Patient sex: M
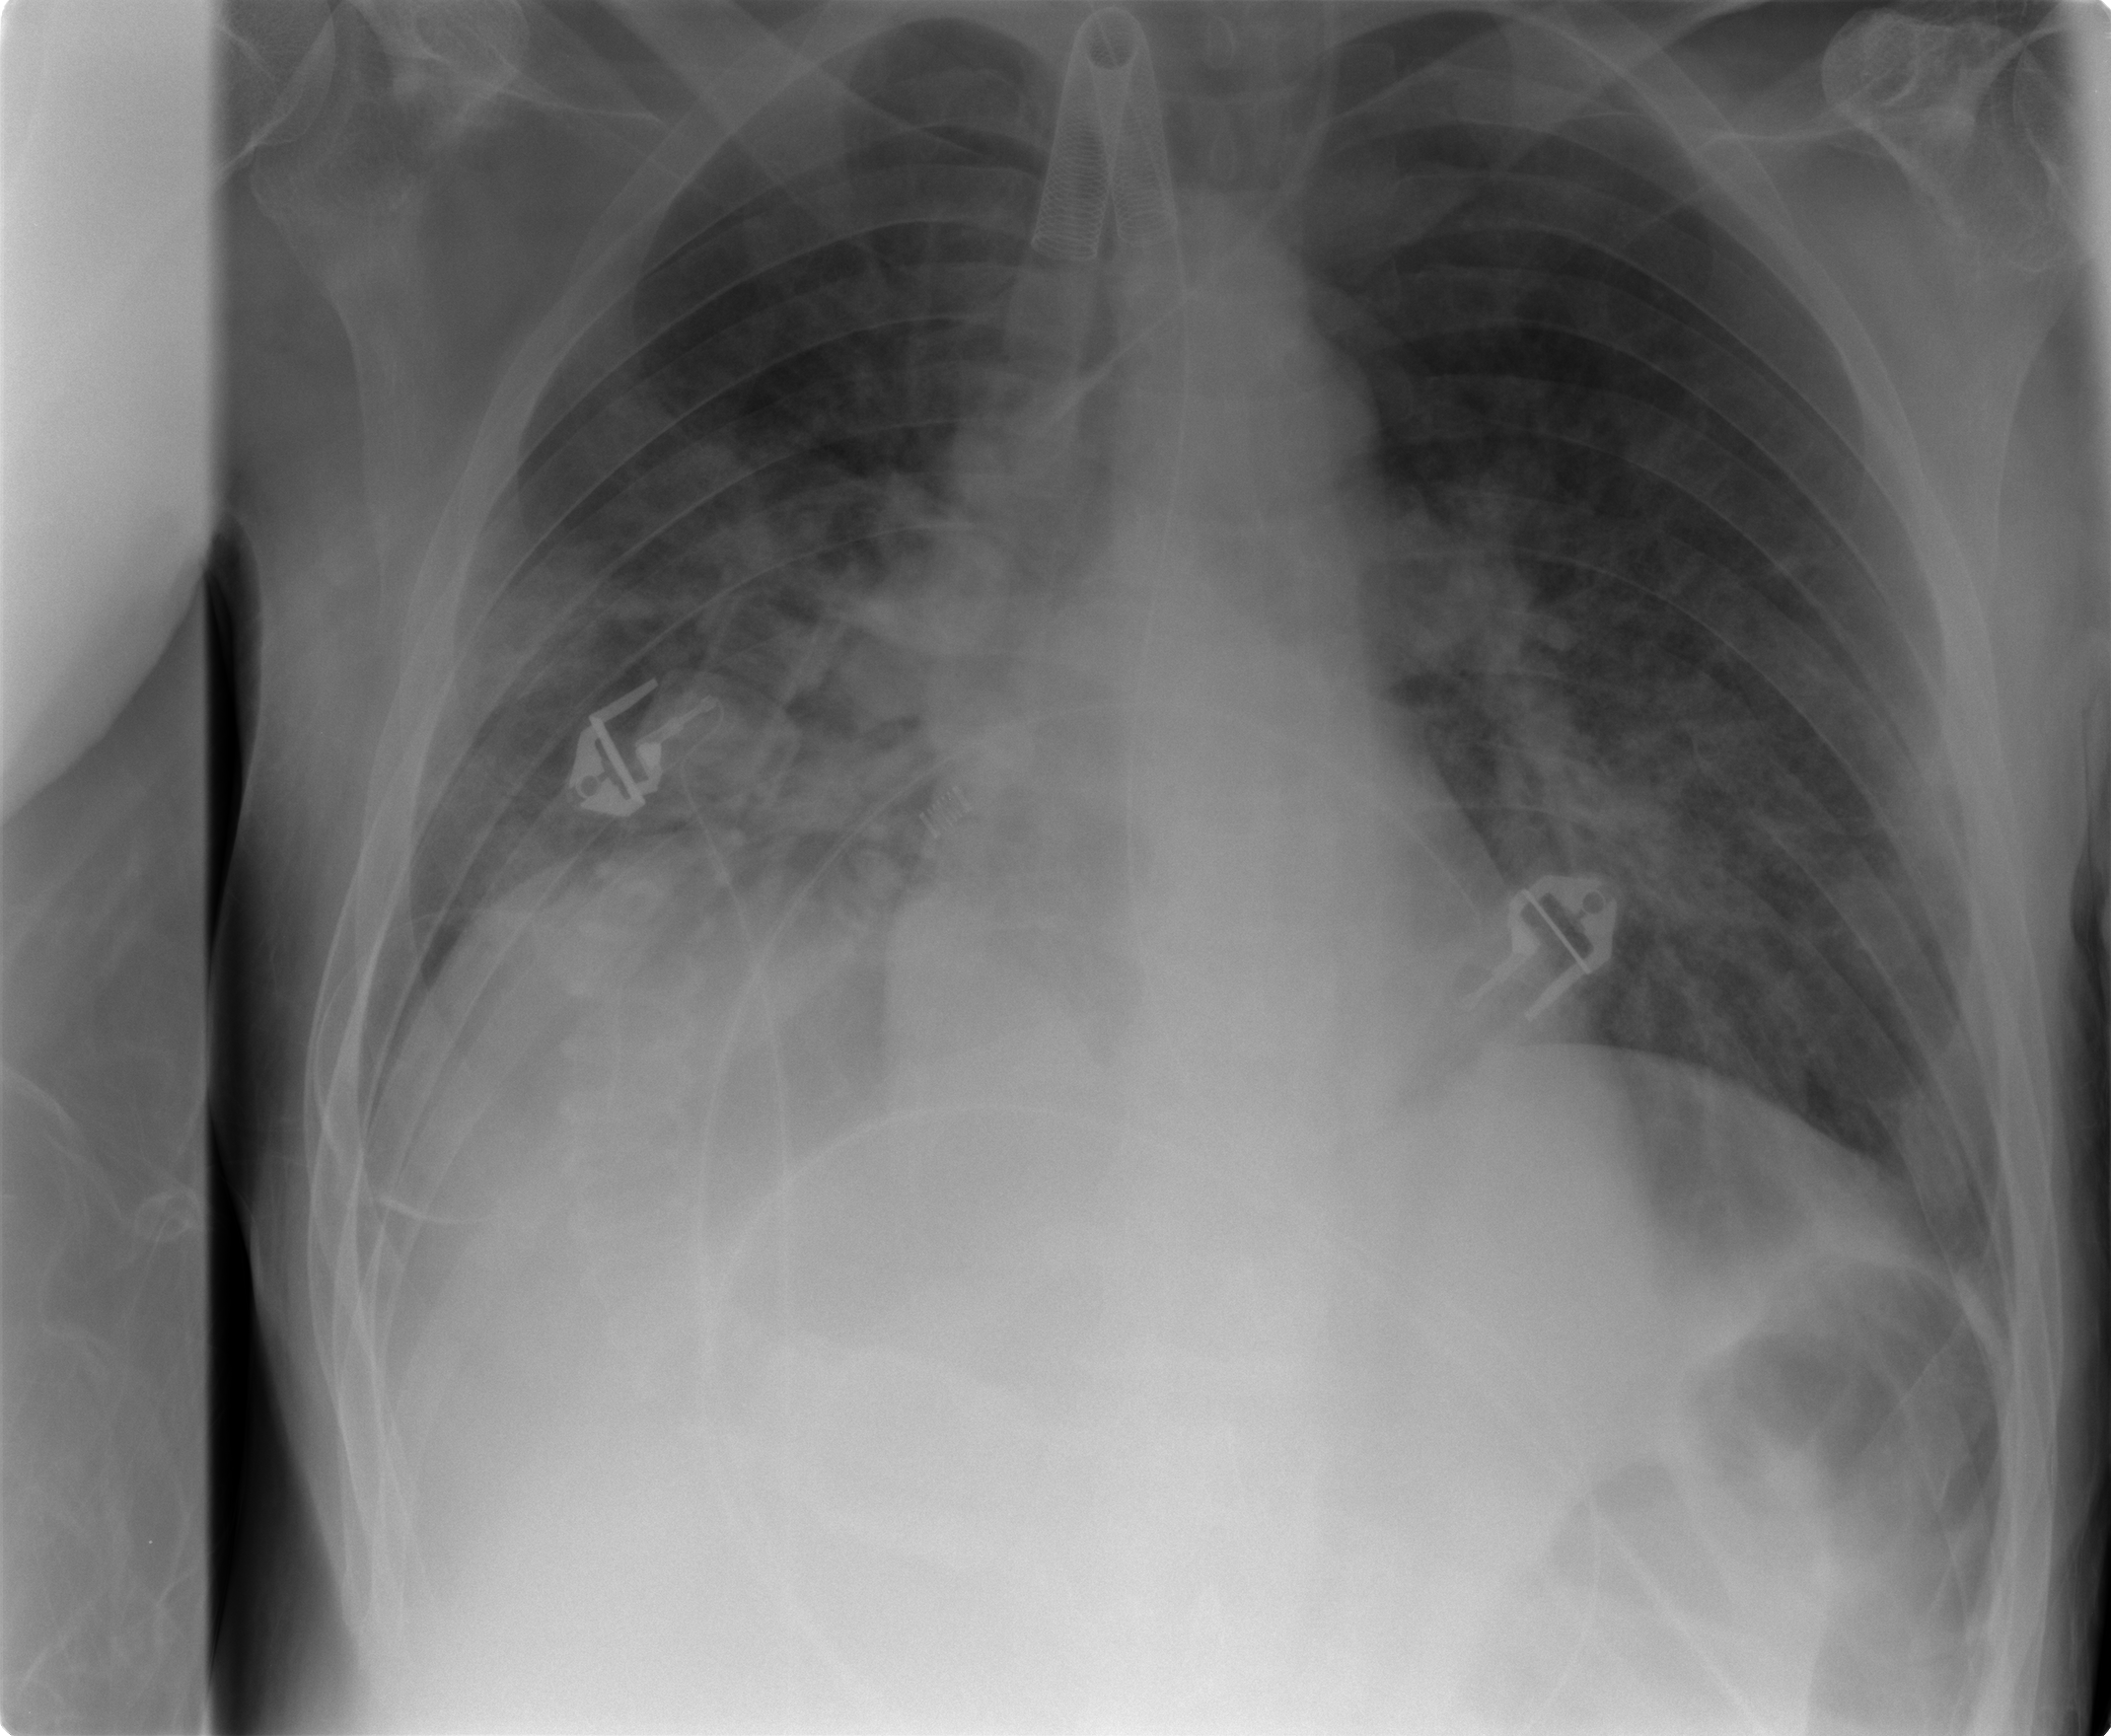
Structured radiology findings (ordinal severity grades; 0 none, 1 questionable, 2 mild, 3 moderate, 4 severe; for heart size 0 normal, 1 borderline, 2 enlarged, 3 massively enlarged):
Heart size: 0
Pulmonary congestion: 2
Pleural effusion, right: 1
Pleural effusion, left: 0
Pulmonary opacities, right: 3
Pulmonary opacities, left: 3
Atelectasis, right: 2
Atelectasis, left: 2